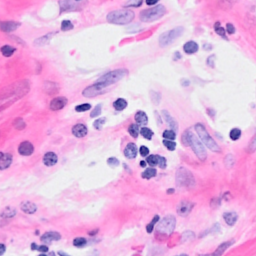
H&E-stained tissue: Breast